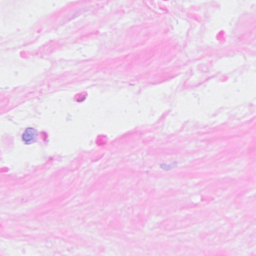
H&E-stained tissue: Breast